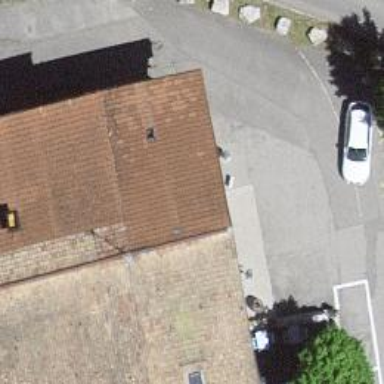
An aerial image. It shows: Restaurant.